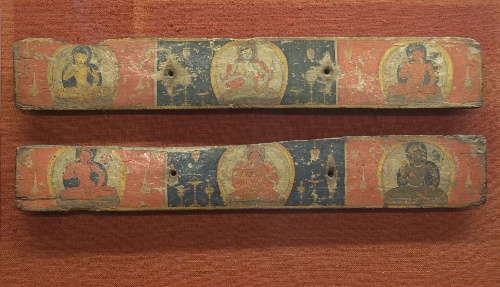
Date: 12th century
Object type: Manuscript covers
Classification: Paintings
Medium: Distemper on wood
Culture: Nepal (Kathmandu Valley)
Dimensions: H. 2 9/16 in. (6.5 cm); W. 16 9/16 in. (42 cm)
Department: Asian Art
Credit line: Gift of Wendy Findlay, 1984
Accession year: 1984
Repository: Metropolitan Museum of Art, New York, NY
Tags: Bodhisattvas|Buddhism